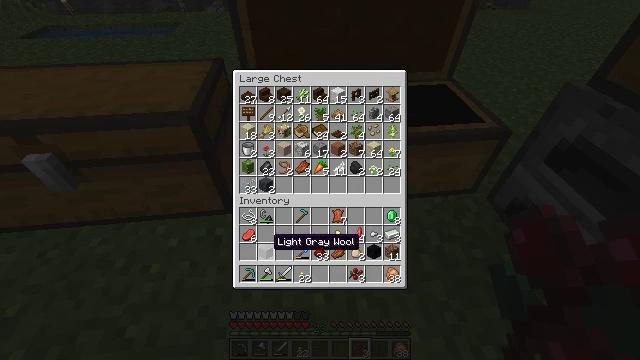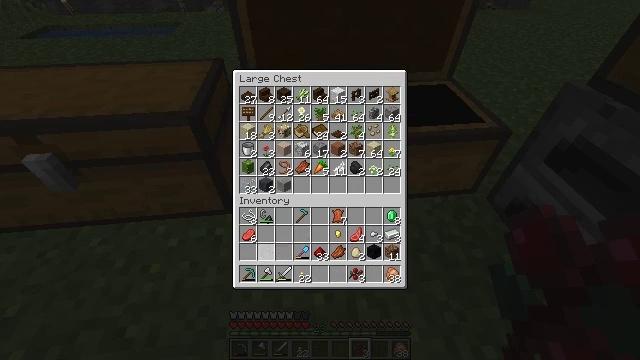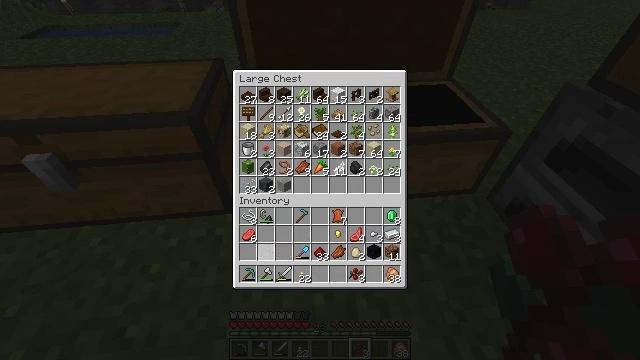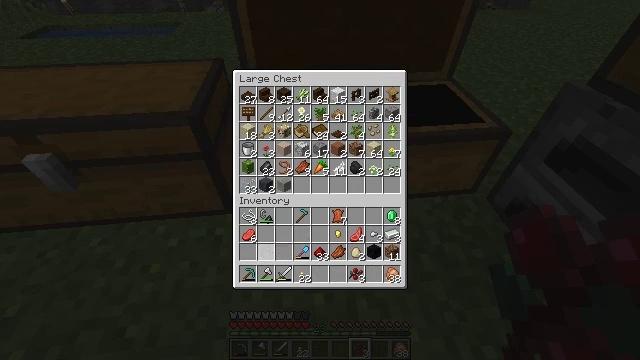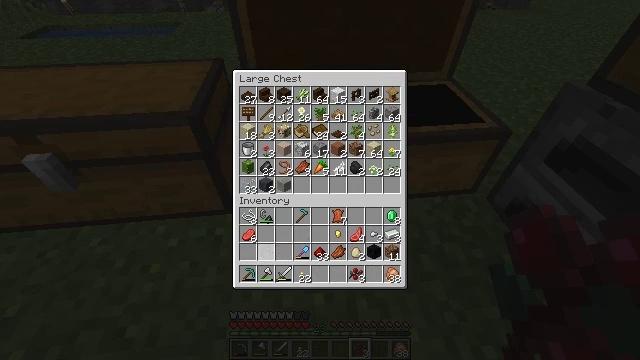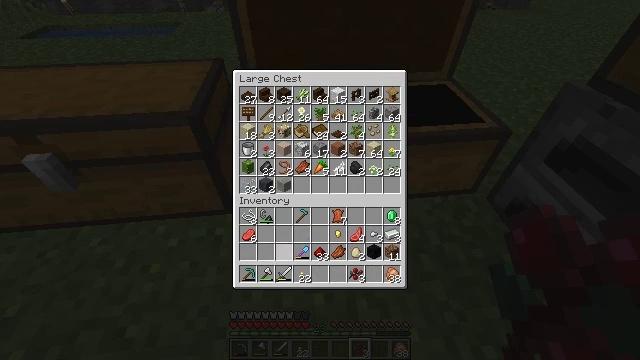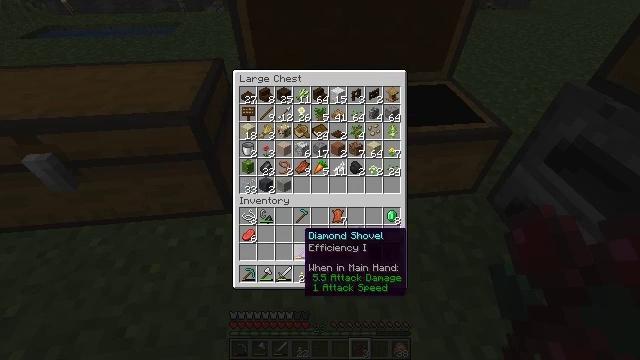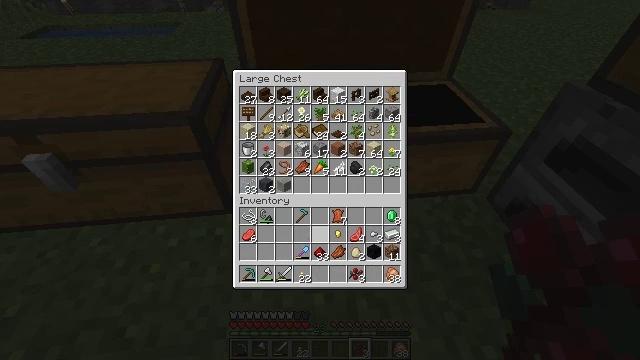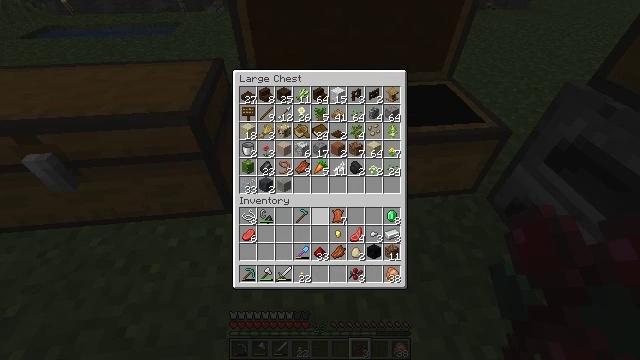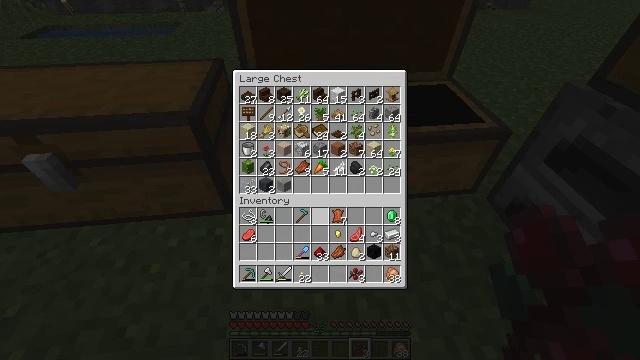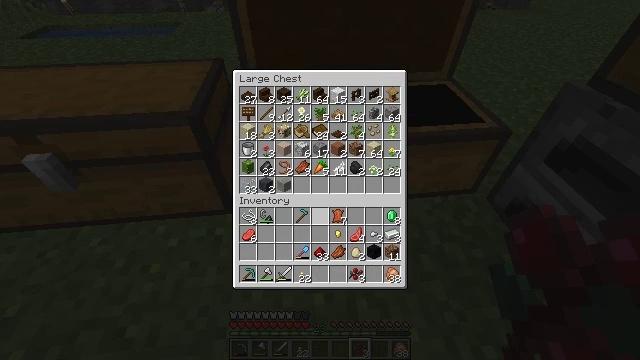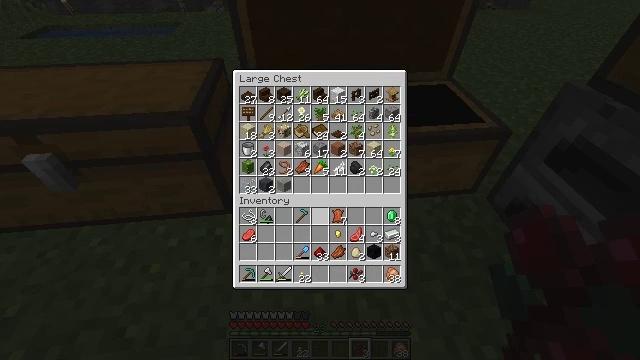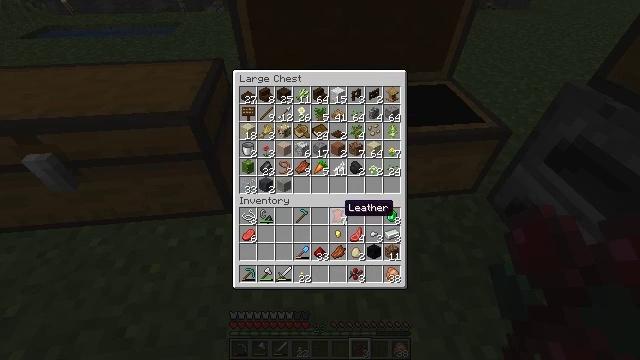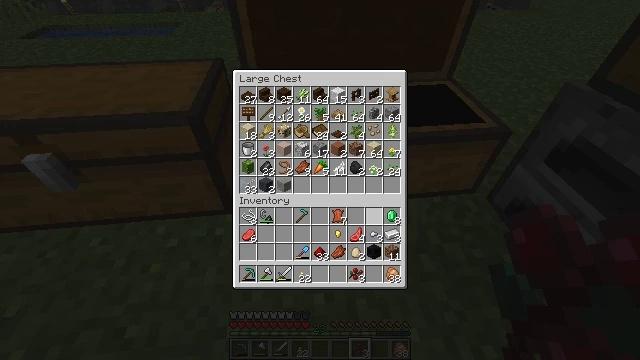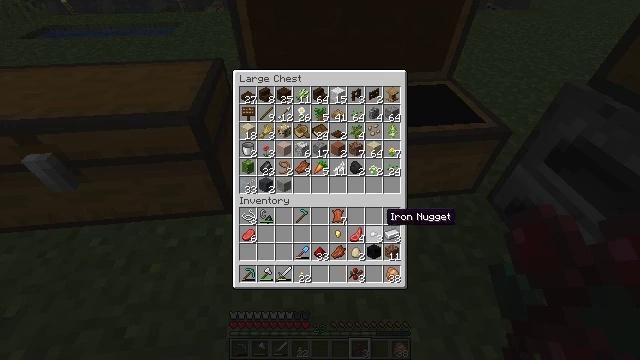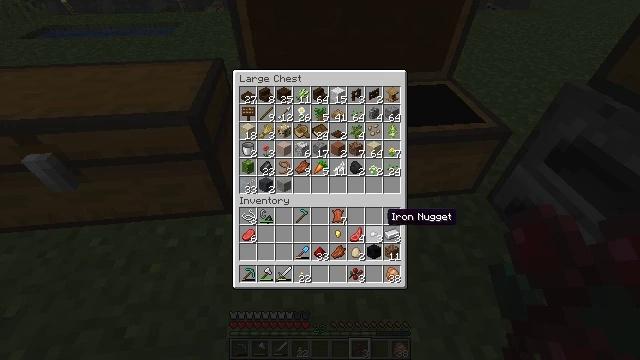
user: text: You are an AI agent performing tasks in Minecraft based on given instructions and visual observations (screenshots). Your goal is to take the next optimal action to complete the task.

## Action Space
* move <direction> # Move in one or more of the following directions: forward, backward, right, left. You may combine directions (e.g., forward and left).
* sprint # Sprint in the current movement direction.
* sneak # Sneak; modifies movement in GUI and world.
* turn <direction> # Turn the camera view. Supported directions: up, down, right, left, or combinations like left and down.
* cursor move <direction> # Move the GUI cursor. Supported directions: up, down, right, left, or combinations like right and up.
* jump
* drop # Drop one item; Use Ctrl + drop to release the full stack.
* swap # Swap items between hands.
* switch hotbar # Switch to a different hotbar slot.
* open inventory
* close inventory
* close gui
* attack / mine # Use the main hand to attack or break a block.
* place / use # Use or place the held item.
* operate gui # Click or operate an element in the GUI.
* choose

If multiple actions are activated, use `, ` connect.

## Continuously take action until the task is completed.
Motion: motion action
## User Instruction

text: Use kelp in a furnace to make dried kelp.
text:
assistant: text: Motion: sneak, attack / mine
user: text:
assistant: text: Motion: sneak, attack / mine
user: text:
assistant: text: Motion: sneak, attack / mine
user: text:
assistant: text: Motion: sneak
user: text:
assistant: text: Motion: sneak, turn right
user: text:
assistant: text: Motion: sneak, turn right
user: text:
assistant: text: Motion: sneak, turn right and up
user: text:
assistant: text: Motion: sneak, turn up
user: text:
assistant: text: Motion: sneak
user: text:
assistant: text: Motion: sneak
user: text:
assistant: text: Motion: sneak
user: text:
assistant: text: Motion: sneak, turn right
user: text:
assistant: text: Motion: sneak, turn right
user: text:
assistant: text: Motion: sneak, turn right
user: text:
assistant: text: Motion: sneak
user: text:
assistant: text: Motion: sneak
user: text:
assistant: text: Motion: sneak
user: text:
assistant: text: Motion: sneak
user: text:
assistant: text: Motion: sneak
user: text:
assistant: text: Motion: sneak
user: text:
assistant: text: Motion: sneak
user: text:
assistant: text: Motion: sneak
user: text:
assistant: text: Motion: sneak
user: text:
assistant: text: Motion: sneak
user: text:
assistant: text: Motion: sneak
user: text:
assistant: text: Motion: sneak
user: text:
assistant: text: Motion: sneak
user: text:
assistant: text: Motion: sneak
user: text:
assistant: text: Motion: sneak
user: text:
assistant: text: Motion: sneak